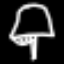
Label: mushroom